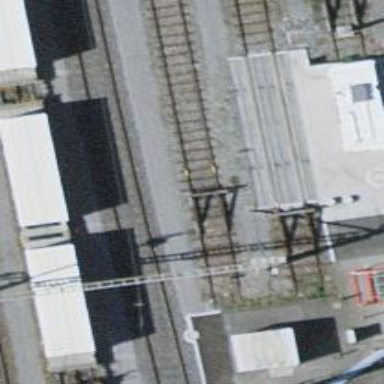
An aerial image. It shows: Railway buffer stop.